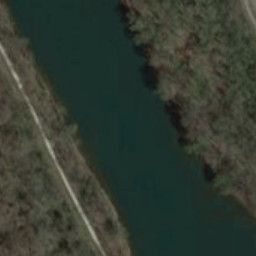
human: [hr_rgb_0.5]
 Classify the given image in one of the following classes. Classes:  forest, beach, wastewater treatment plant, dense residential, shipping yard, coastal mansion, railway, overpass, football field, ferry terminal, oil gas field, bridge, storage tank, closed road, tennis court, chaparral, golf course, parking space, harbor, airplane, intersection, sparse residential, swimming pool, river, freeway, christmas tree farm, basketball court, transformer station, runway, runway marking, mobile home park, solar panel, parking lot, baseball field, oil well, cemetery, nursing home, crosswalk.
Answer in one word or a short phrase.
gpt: river